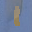
Label: 1